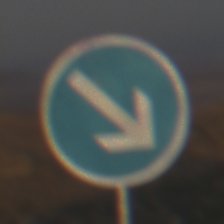
Verkehrszeichen: VorgeschriebeneVorbeifahrtRechts
Umgebung: Outdoor, Nature
Tageszeit: SunriseSunset
Wetter: PartlyCloudy
Licht: Natural
Jahreszeit: NotSpecified
Kontrast: HighContrast